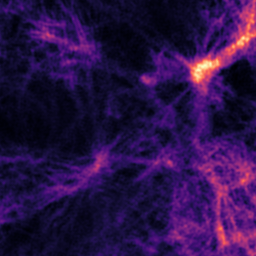
Label: Super-resolution F-actin image